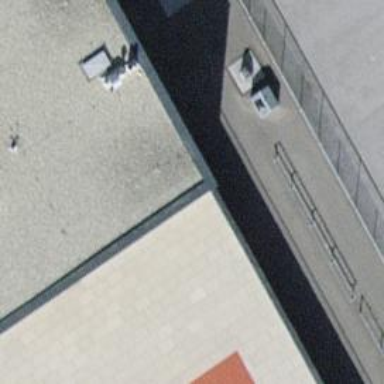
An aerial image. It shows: Surveillance system is in place.